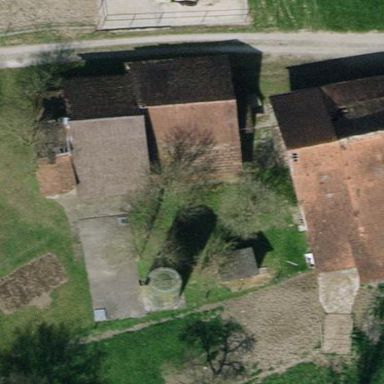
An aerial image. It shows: Gabled roof on farm auxiliary building.